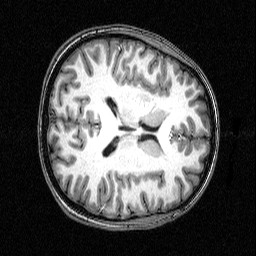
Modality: T1w
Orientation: axial
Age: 26
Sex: male
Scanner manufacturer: siemens
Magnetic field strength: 3 T
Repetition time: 2.5 s
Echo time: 0.00393 s